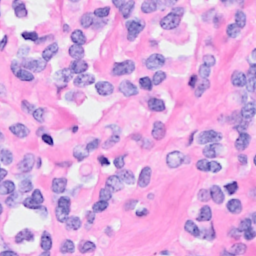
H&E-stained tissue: Breast